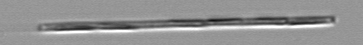
Label: Leptocylindrus